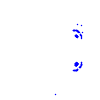
Particle: electron